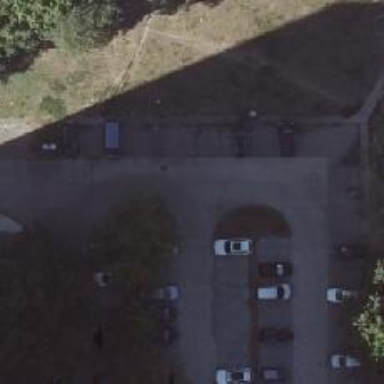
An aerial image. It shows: Road serving as parking aisle.